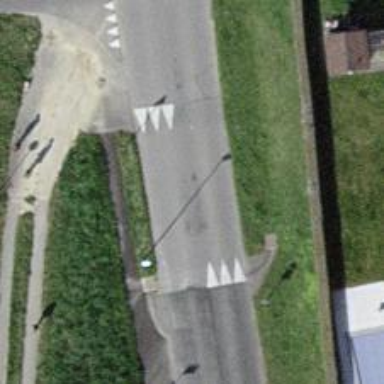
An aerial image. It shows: Traffic calming table.